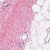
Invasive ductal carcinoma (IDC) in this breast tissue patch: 0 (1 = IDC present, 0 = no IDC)